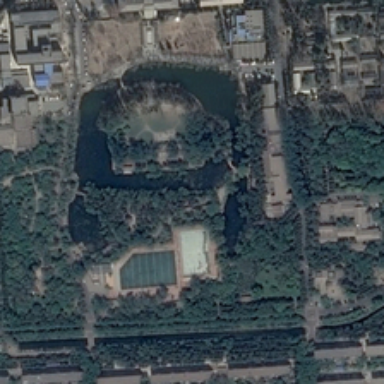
Many green trees and some buildings are around a pond in a park .